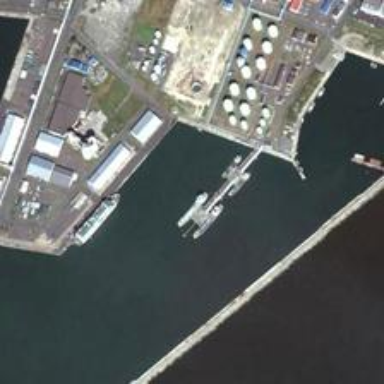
Here we can see a port with a seewall is built near some storage tanks and factory buildings  where several ships is moored .